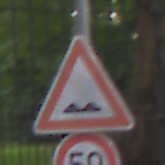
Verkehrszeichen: UnebeneFahrbahn
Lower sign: Geschwindigkeit50
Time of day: MorningAfternoon
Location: Outdoor (Urban)
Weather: Overcast
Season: NotSpecified
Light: Natural